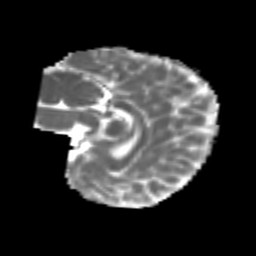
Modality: MD
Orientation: sagittal
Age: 7
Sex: male
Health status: healthy